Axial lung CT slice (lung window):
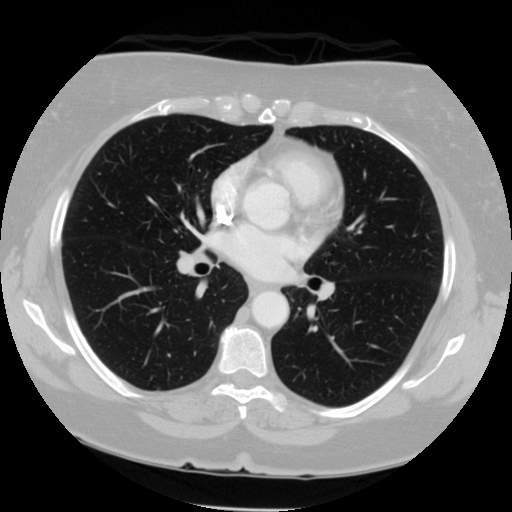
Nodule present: no